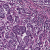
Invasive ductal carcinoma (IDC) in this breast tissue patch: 1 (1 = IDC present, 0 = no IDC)